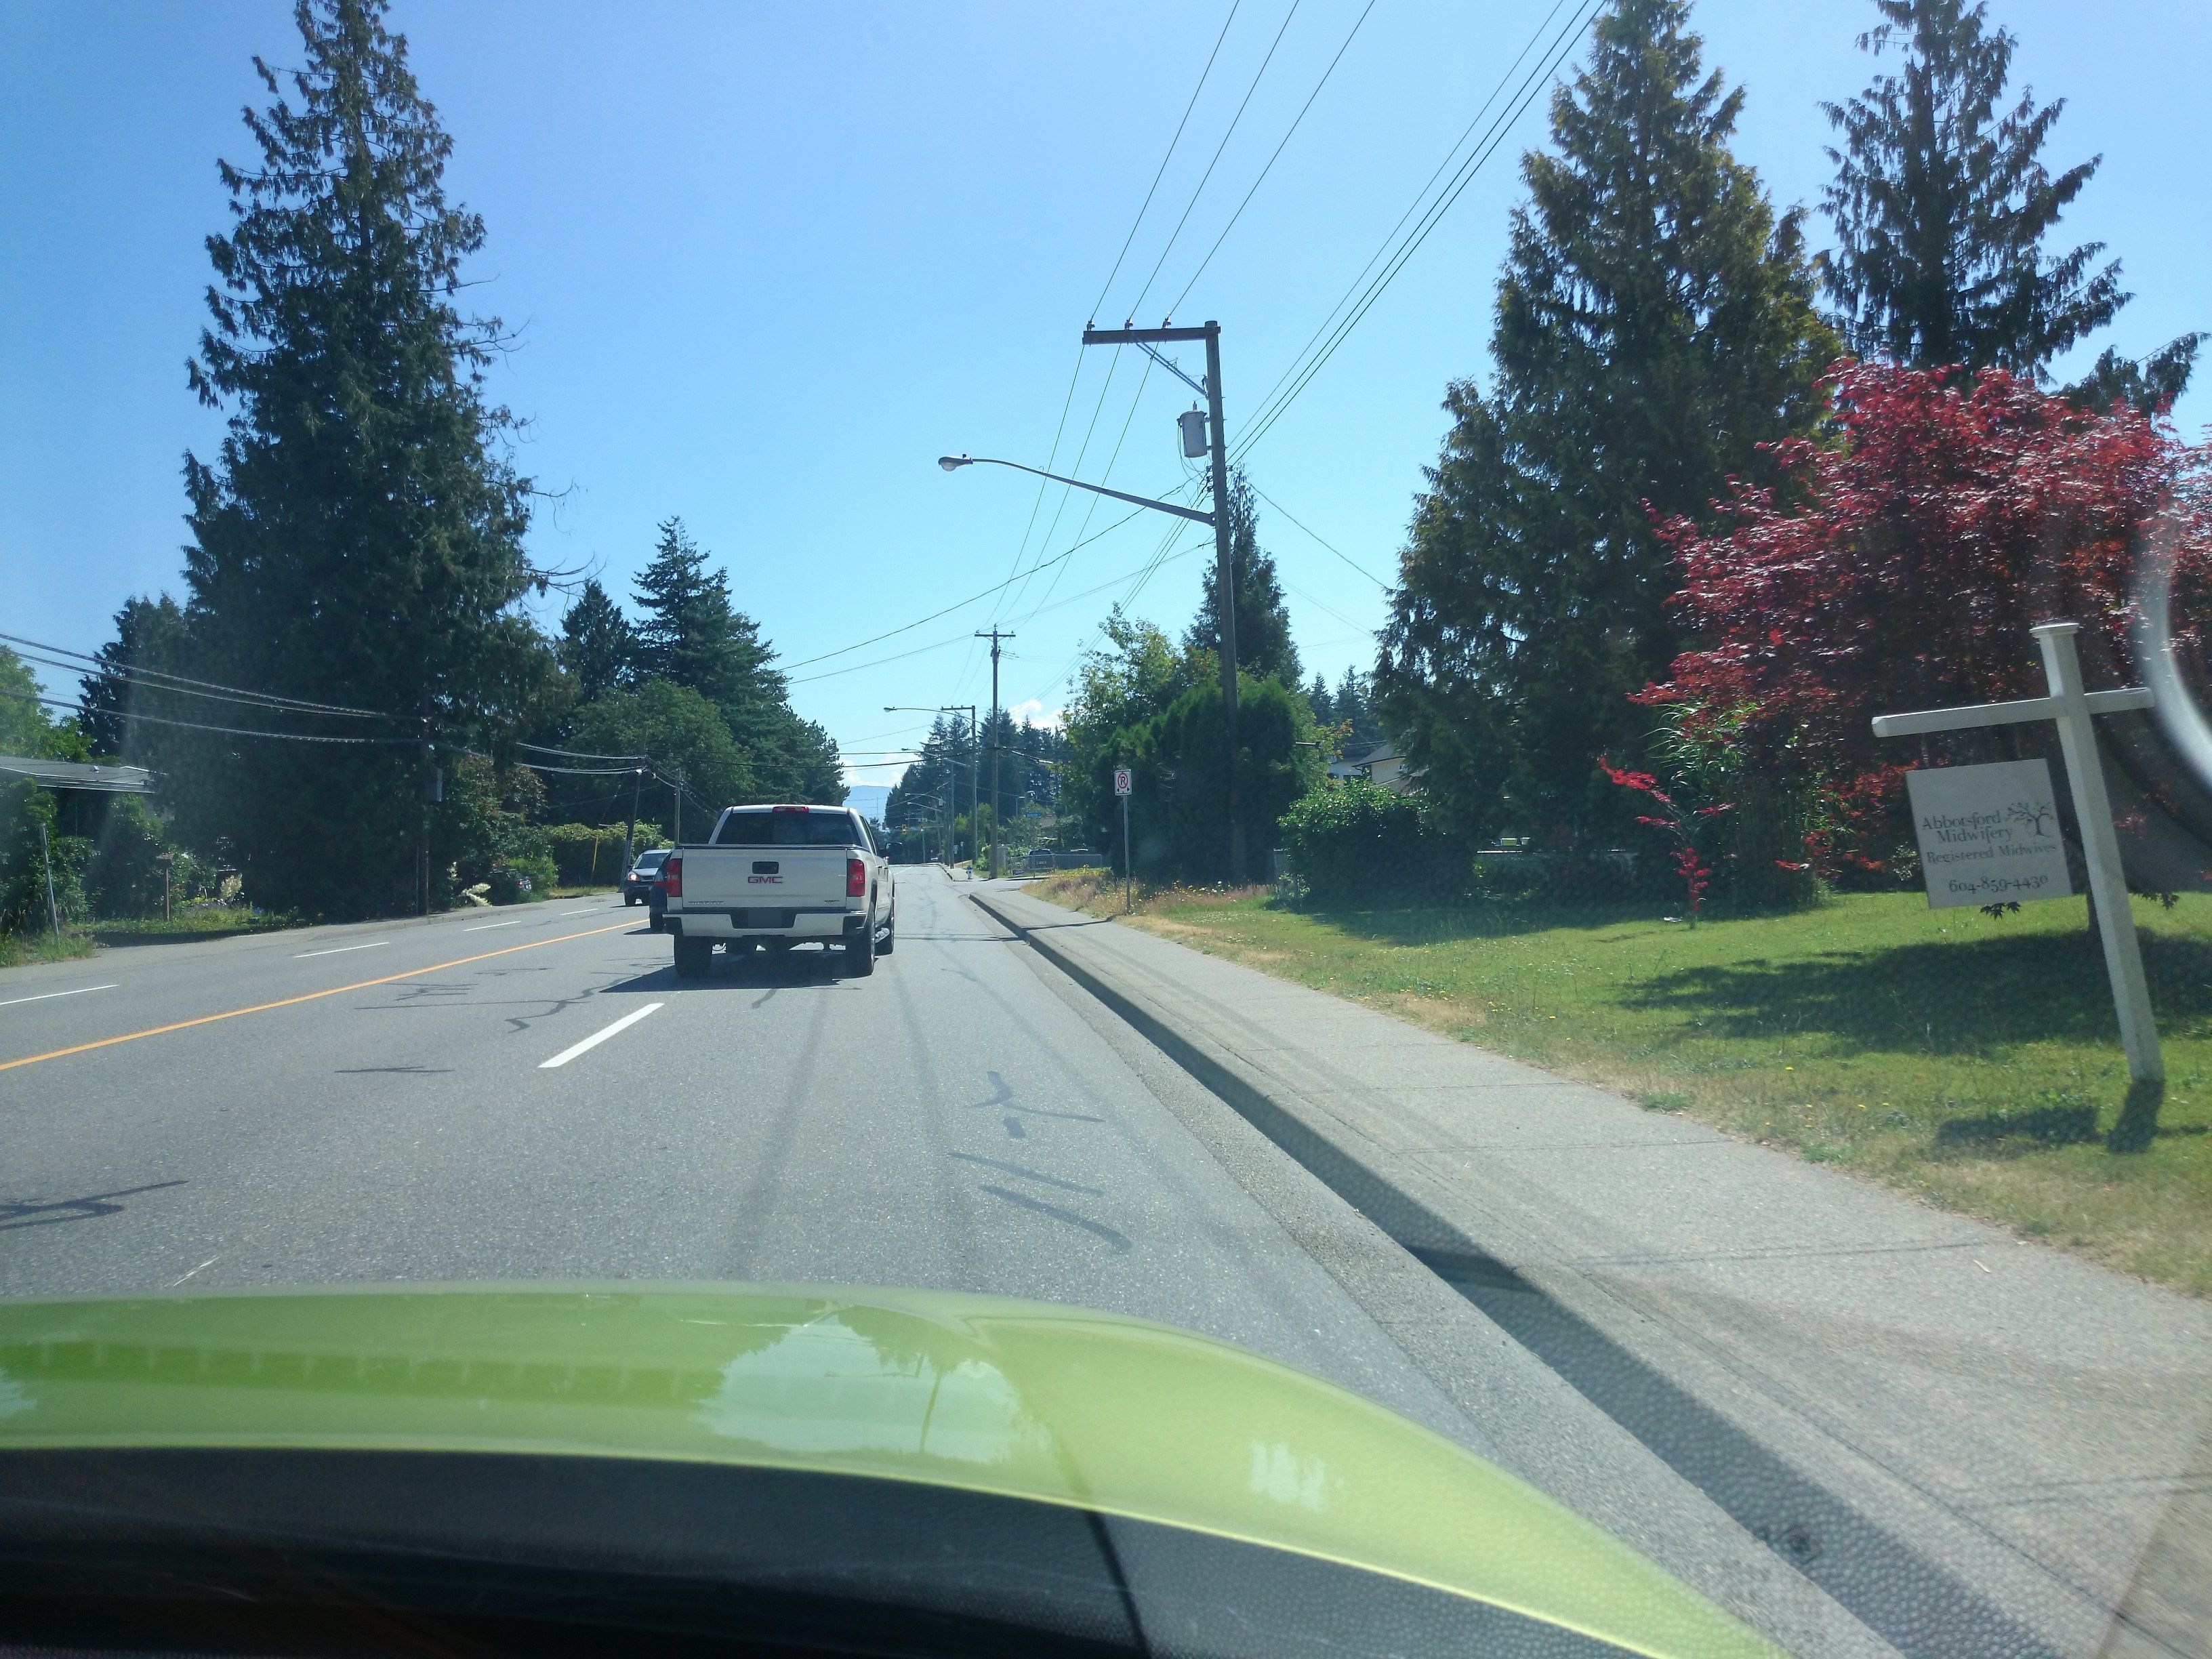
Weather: clear
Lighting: day
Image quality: good
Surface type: driving surface
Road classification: residential
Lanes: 2
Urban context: urban centre
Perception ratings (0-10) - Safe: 3.62, Lively: 3.13, Beautiful: 2.09, Boring: 0.73, Depressing: 3.35, Wealthy: 0.75